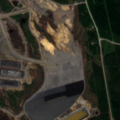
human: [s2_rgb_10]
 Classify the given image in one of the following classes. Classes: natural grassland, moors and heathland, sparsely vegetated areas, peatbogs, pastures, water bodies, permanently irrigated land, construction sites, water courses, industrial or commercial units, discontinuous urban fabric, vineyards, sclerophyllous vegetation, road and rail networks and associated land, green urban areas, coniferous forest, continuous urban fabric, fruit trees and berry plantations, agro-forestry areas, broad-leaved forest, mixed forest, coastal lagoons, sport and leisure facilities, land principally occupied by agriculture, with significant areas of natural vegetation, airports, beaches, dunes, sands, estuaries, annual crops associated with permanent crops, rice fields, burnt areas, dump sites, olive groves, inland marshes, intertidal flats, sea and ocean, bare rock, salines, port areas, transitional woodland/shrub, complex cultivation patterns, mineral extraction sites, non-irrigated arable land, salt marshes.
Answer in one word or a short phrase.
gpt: mineral extraction sites, coniferous forest